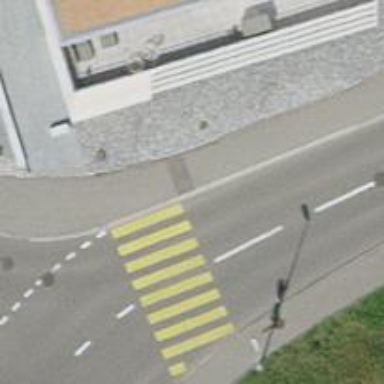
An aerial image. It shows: Kerb serving as barrier.